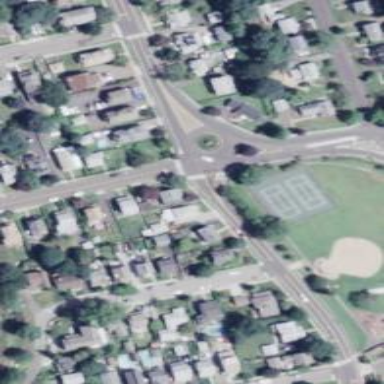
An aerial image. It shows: Residential road that intersects with roundabout.